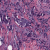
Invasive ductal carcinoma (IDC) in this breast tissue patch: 1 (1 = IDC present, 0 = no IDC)